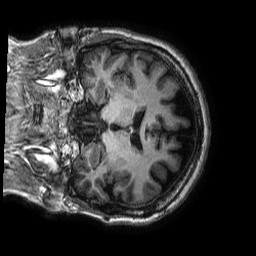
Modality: T1w
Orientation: coronal
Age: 51
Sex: female
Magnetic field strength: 3 T